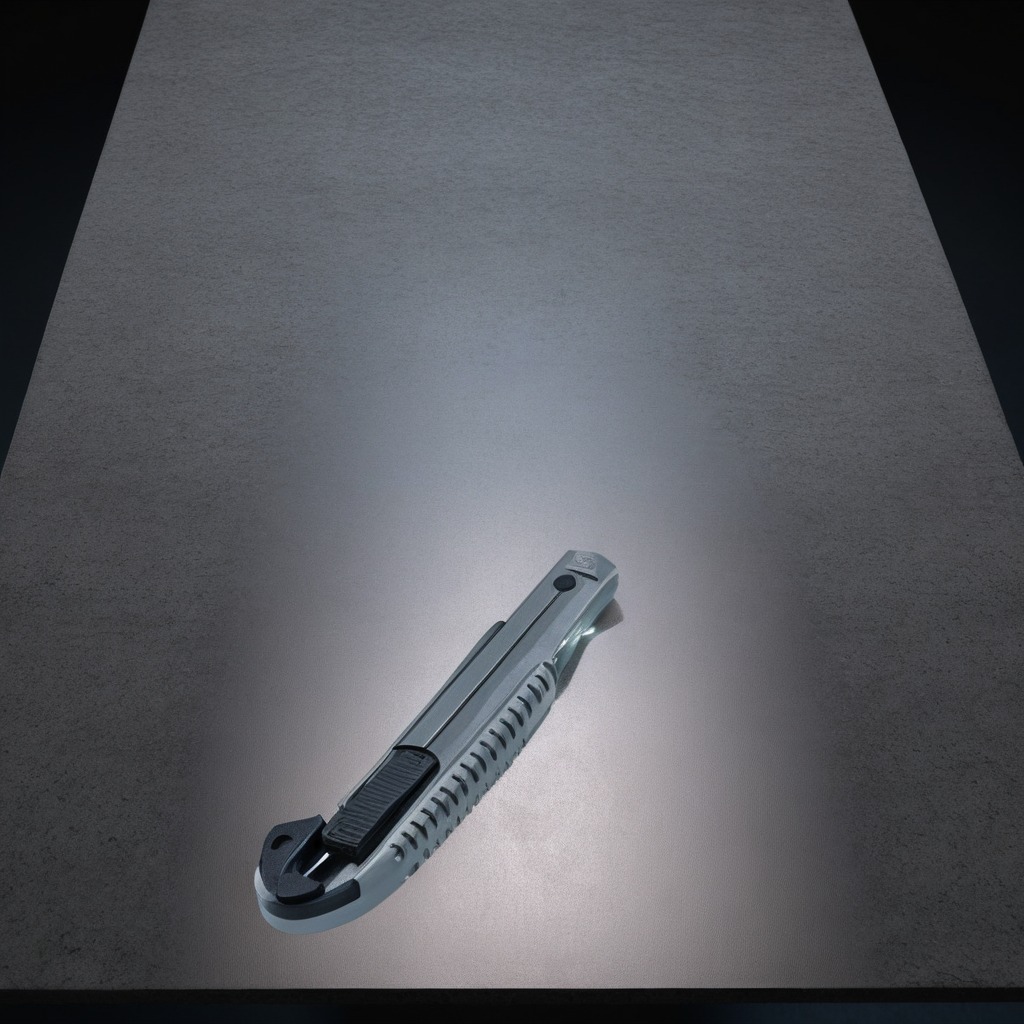
A utility knife lying on a clean granite table inside a workshop at night dim ambient light soft shadows worn but